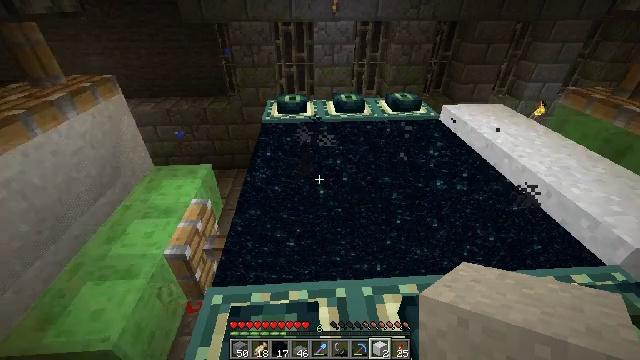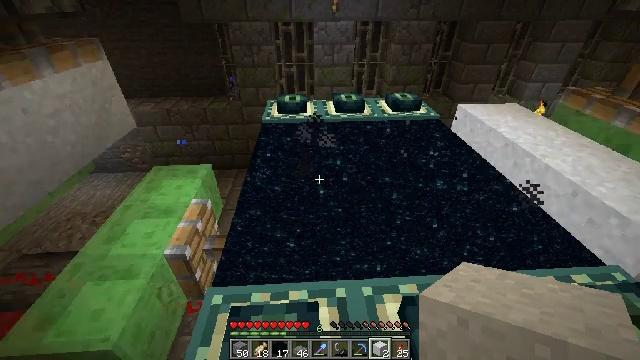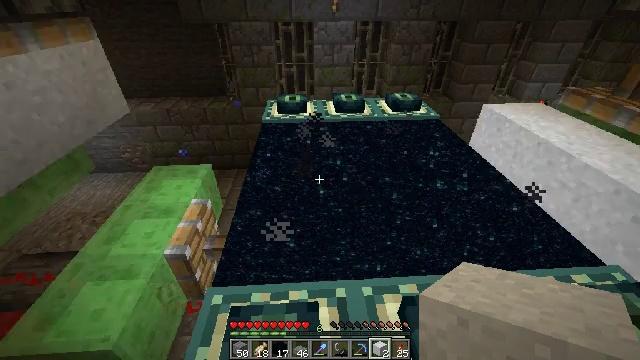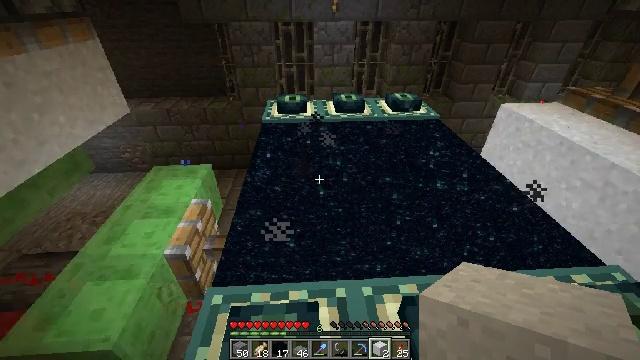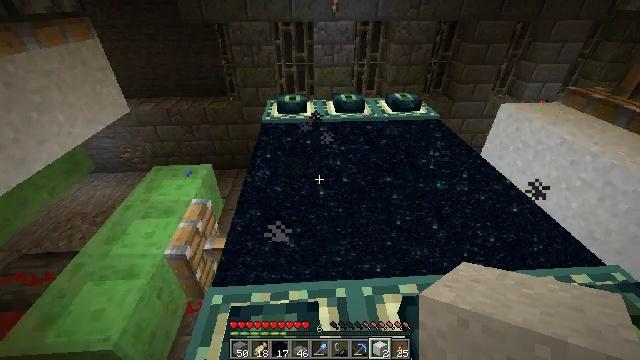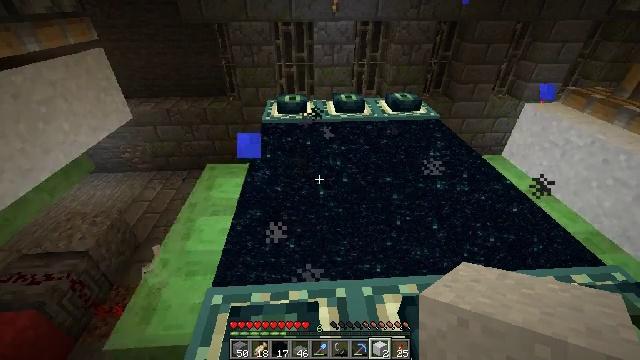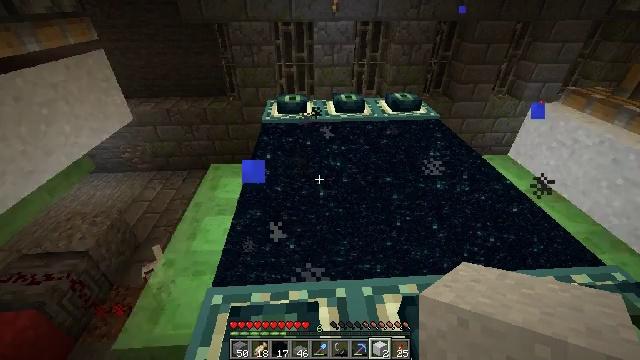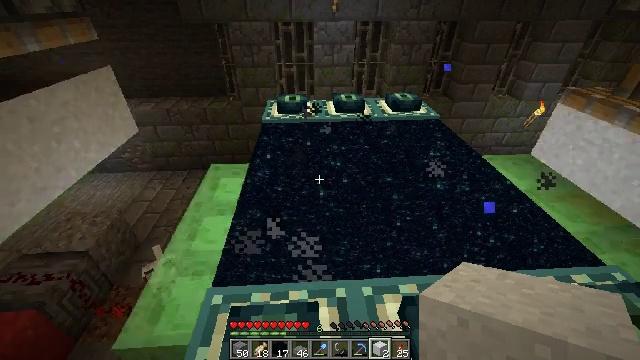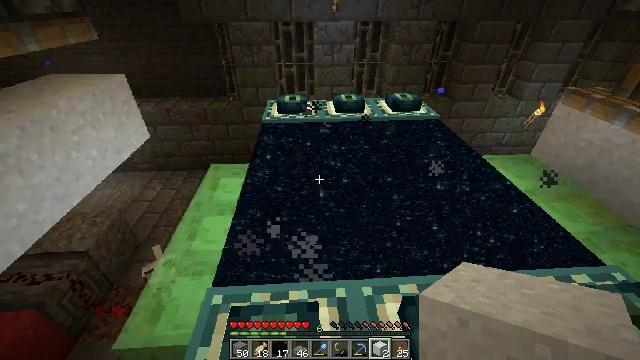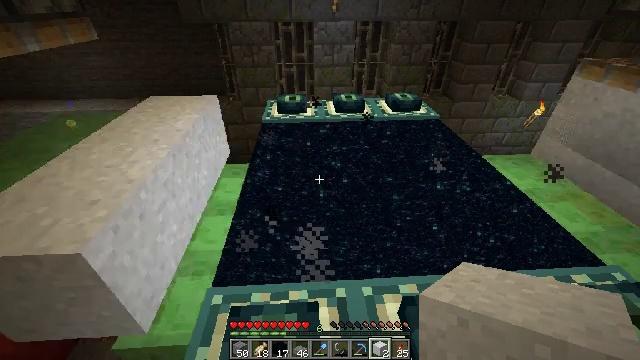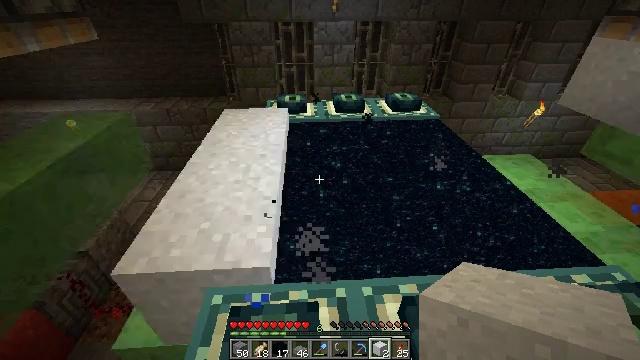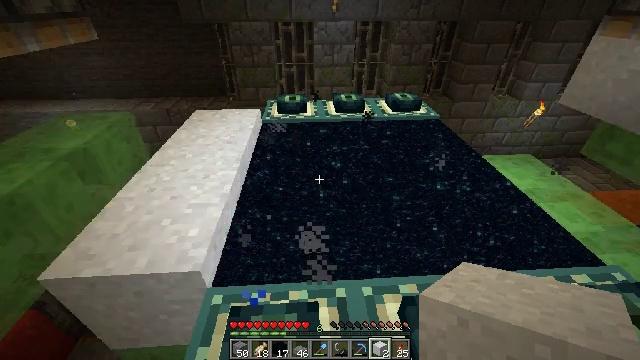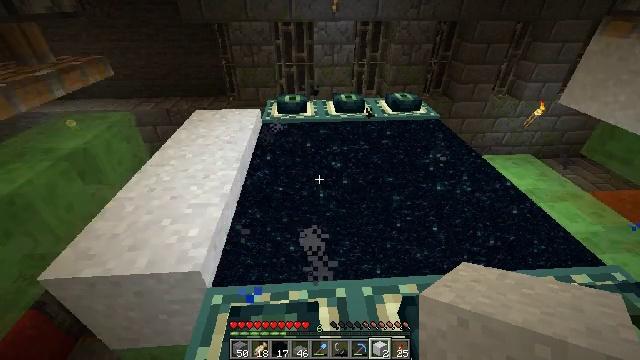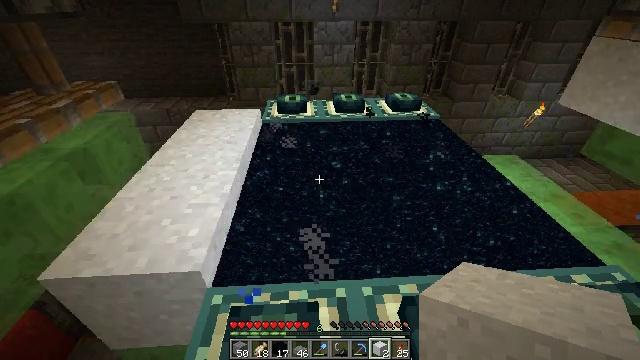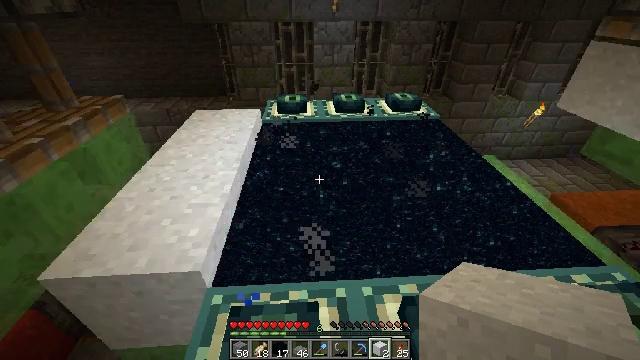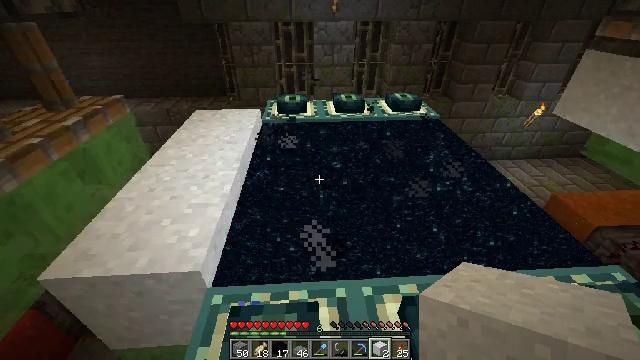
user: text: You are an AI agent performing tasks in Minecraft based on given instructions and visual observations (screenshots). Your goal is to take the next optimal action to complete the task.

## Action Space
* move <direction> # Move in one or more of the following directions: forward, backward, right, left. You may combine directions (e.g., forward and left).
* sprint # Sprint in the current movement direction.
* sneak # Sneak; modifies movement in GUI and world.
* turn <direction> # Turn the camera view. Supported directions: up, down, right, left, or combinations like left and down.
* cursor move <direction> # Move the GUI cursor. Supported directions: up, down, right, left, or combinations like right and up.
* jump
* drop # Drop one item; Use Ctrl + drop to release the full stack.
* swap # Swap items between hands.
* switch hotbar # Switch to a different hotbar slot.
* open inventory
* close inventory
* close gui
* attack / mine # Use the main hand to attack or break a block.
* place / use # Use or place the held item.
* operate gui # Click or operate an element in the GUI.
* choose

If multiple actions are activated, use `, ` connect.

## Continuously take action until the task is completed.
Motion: motion action
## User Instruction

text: Gather white concrete powder from the structure.
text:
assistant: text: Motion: no_op
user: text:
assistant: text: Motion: no_op
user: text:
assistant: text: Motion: no_op
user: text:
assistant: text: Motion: no_op
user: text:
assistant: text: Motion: no_op
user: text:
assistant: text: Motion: no_op
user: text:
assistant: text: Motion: no_op
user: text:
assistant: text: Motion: no_op
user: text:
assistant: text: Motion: no_op
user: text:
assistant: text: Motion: no_op
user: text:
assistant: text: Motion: no_op
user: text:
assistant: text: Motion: no_op
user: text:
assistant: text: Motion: no_op
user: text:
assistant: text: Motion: no_op
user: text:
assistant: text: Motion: no_op
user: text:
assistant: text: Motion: no_op
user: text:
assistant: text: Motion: no_op
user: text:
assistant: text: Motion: no_op
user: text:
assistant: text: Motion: no_op
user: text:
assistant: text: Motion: no_op
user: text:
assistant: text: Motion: no_op
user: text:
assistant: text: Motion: no_op
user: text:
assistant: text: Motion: no_op
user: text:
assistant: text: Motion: no_op
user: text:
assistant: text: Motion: no_op
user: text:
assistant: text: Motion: no_op
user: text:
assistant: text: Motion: no_op
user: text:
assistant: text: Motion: no_op
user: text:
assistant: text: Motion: no_op
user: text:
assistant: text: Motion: no_op